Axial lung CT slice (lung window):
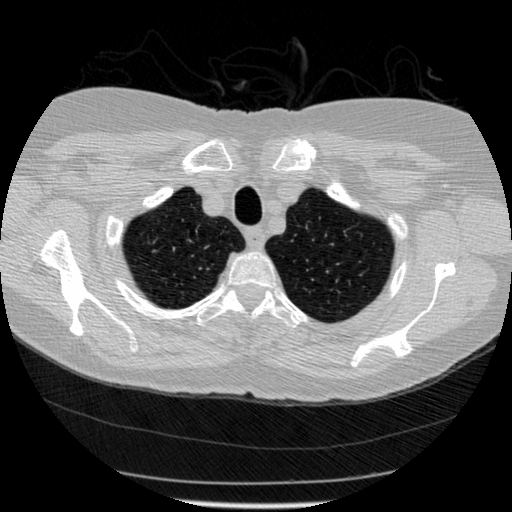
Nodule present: no